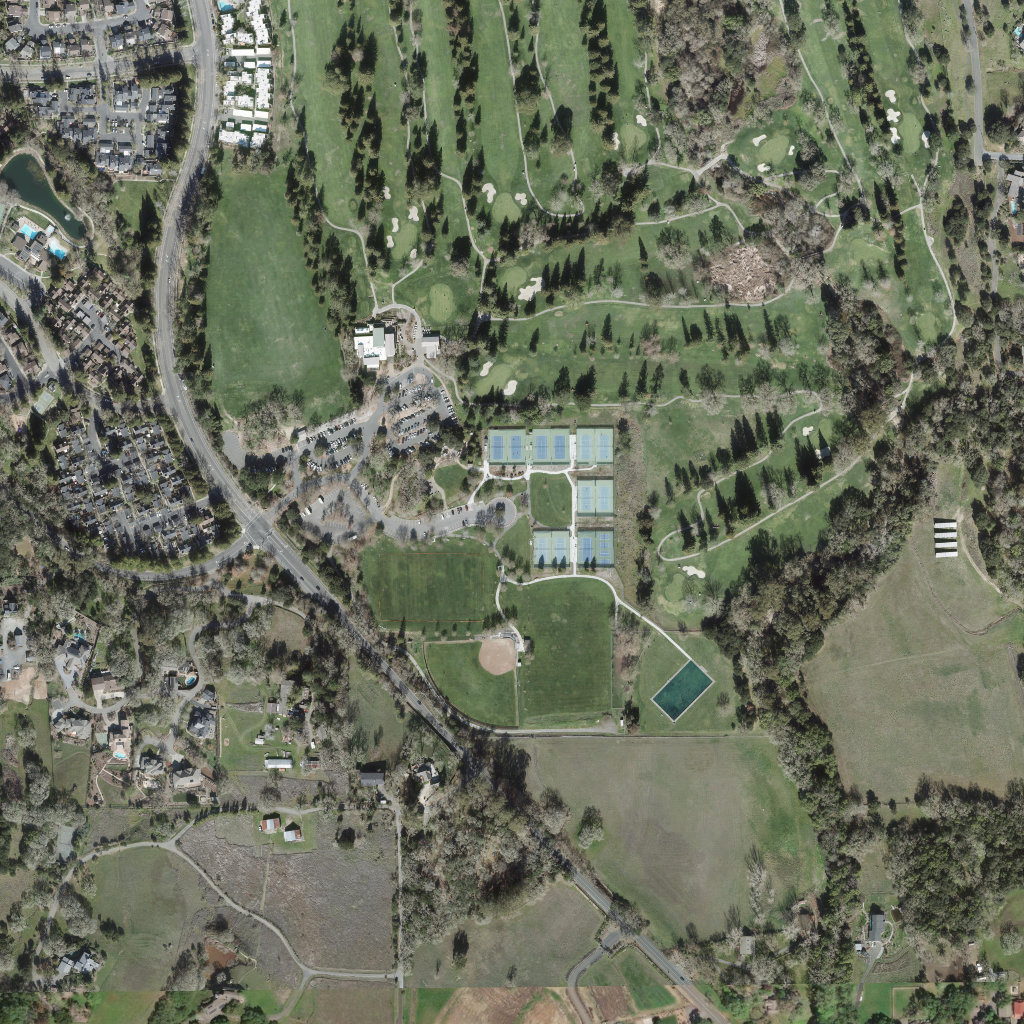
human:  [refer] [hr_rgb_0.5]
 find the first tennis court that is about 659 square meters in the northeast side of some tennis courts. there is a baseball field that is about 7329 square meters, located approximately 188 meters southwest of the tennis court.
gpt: <box>[[58, 41, 59, 45, 0]]</box>